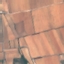
Label: PermanentCrop